Aerial crown-view tile of a tropical tree (Barro Colorado Island, Panama), acquired 20240716:
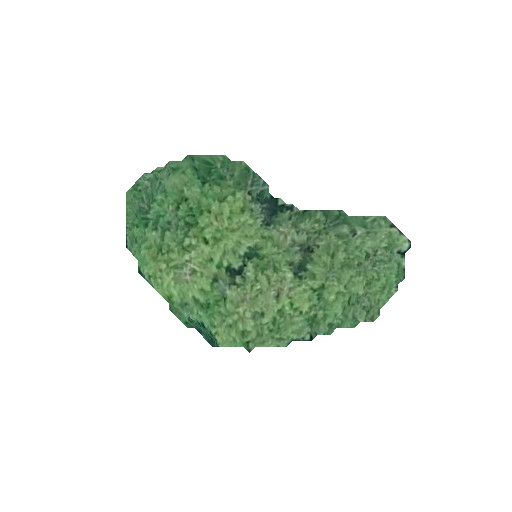
Species: Quararibea stenophylla
GBIF accepted scientific name: Quararibea stenophylla
Crown area: 58.198 m²